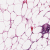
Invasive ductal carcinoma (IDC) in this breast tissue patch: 0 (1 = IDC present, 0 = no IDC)